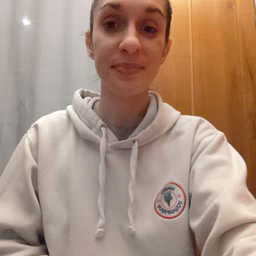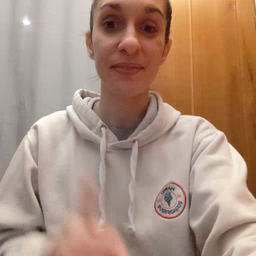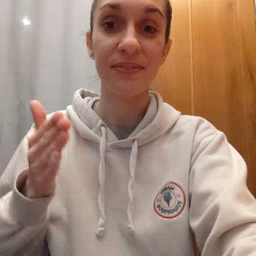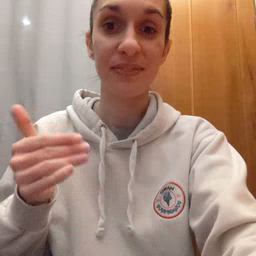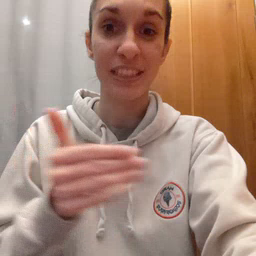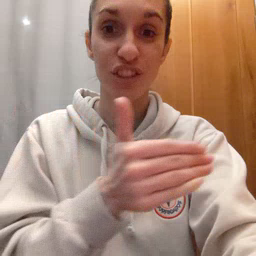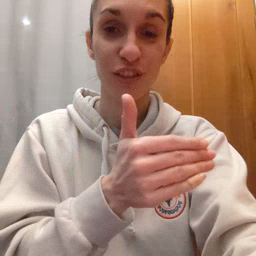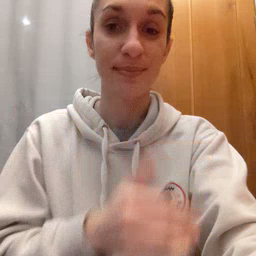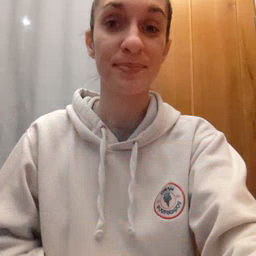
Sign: fish